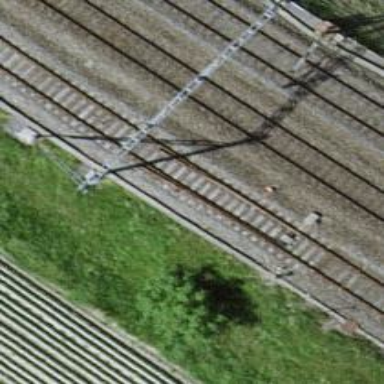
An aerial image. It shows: Railway siding for service.